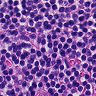
Metastatic tissue present: no